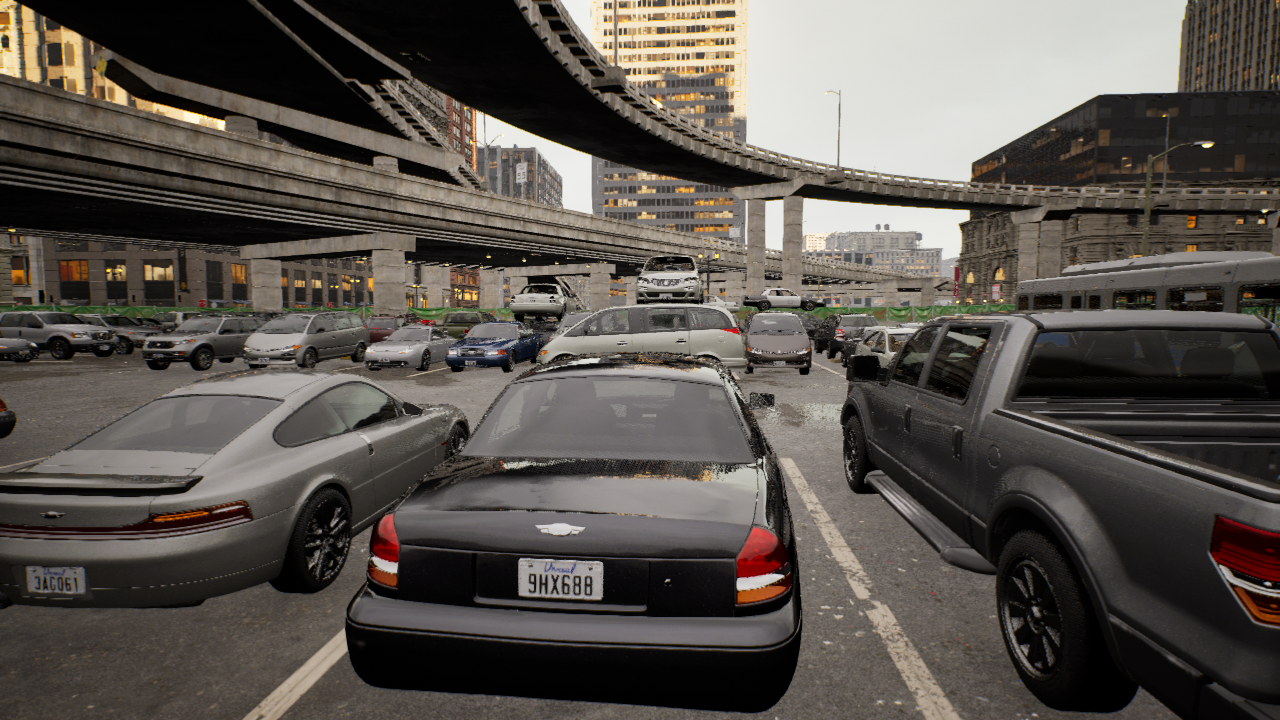
Venue: arterial
Lighting: golden hour
Vehicle rig: minivan